七年级 · 度量几何学
如图, $\angle \mathrm{AOE}=100^{\circ}, \angle \mathrm{BOF}=80^{\circ}, \mathrm{OE}$ 平分 $\angle \mathrm{BOC}, \mathrm{OF}$ 平分 $\angle \mathrm{AOC}$, 则 $\angle \mathrm{EOF}$ 的度数为

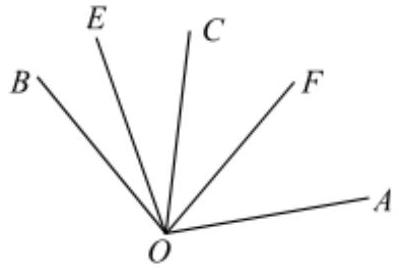
A. $40^{\circ}$
B. $50^{\circ}$
C. $60^{\circ}$
D. $70^{\circ}$
答案: C
解析: $\because \mathrm{OE}$ 平分 $\angle \mathrm{BOC}, \mathrm{OF}$ 平分 $\angle \mathrm{AOC}$

$$
\therefore \angle A O B=2 \angle E O F
$$

又 $\because \angle A O B=\angle B O F+\angle A O E-\angle E O F=80^{\circ}+100^{\circ}-\angle E O F=180^{\circ}-\angle E O F$

$$
\therefore 2 \angle E O F=180^{\circ}-\angle E O F
$$

解得 $\angle \mathrm{EOF}=60^{\circ}$

故答案为: C.